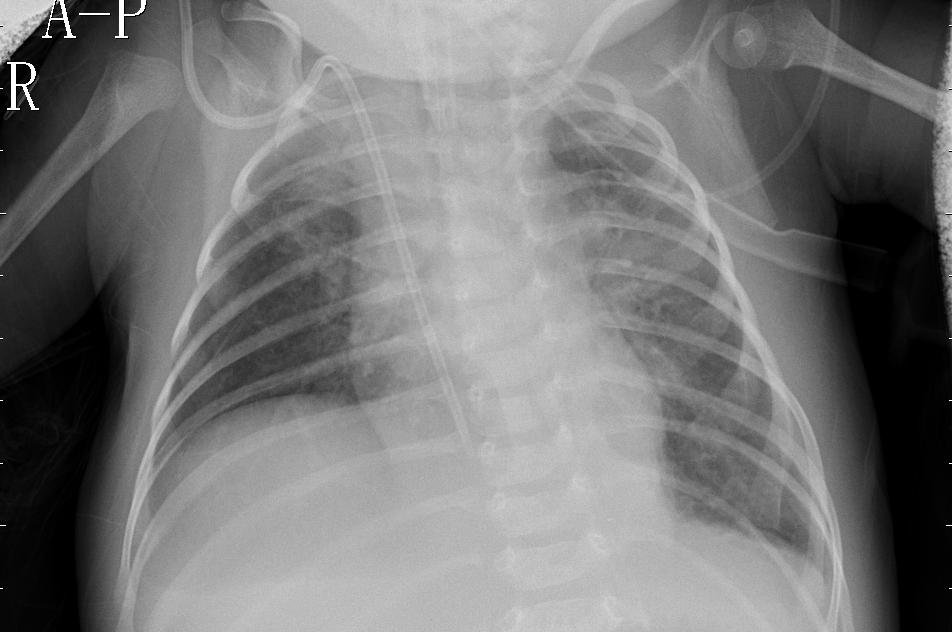
Diagnosis: PNEUMONIA